Question: When I want to install iOS 5.1 Simulator in Xcode 4.5 then I receive a following error

You can see I have installed iOS 5.0 Simulator without problems. Do you know how can I resolve this issue?
Thank you.
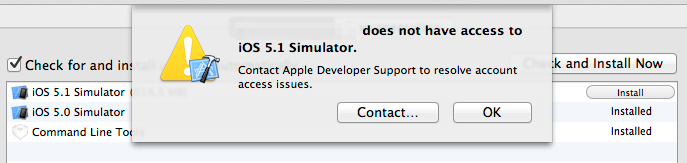
Answer: You can try to go to <URL> and download it manually.
I had same problem as you and I wasn't able to download Command Line Tools from XCode 4.5 with same error message you are getting. I noticed when I logged into Member Center on Apple Developer portal that I had some warning message which was saying that Apple has changed some License Agreement text. This License Agreement change should be accepted. Without that I wasn't even able to gain access to iOS 6 SDK beta part of iPhone Developer portal. After accepting this, I was able to download latest version of XCode 4.5 and do all updates from XCode (Command Line Tools and iOS 5.0 Simulator as well).